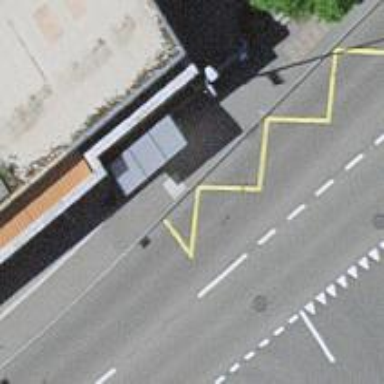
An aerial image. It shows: Bus stop with shelter. It is platform for public transport.